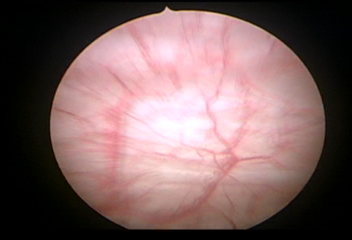
Modality: WLC
Class: Normal mucosa
Bladder cancer association: No